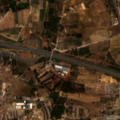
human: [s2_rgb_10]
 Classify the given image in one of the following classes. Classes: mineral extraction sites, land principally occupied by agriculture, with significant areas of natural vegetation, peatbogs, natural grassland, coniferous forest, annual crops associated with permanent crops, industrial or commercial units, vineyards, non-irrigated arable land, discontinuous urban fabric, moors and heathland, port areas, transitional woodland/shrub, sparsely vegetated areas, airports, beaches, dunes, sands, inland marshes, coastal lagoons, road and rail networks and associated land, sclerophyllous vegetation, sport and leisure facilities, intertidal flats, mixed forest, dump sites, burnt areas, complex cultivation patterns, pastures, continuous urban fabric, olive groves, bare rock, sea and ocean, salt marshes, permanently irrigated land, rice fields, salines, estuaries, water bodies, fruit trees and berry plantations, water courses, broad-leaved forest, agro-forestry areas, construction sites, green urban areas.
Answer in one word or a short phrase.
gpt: discontinuous urban fabric, industrial or commercial units, vineyards, olive groves, complex cultivation patterns, land principally occupied by agriculture, with significant areas of natural vegetation